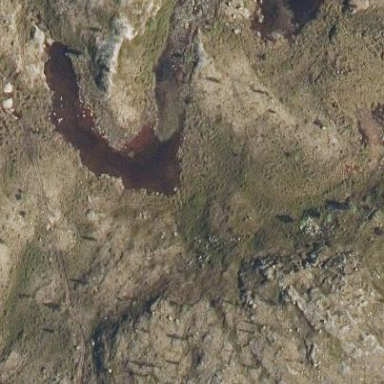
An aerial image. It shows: Pond surrounded by natural water.